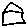
Label: house